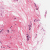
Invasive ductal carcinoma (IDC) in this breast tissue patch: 0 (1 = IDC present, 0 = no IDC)